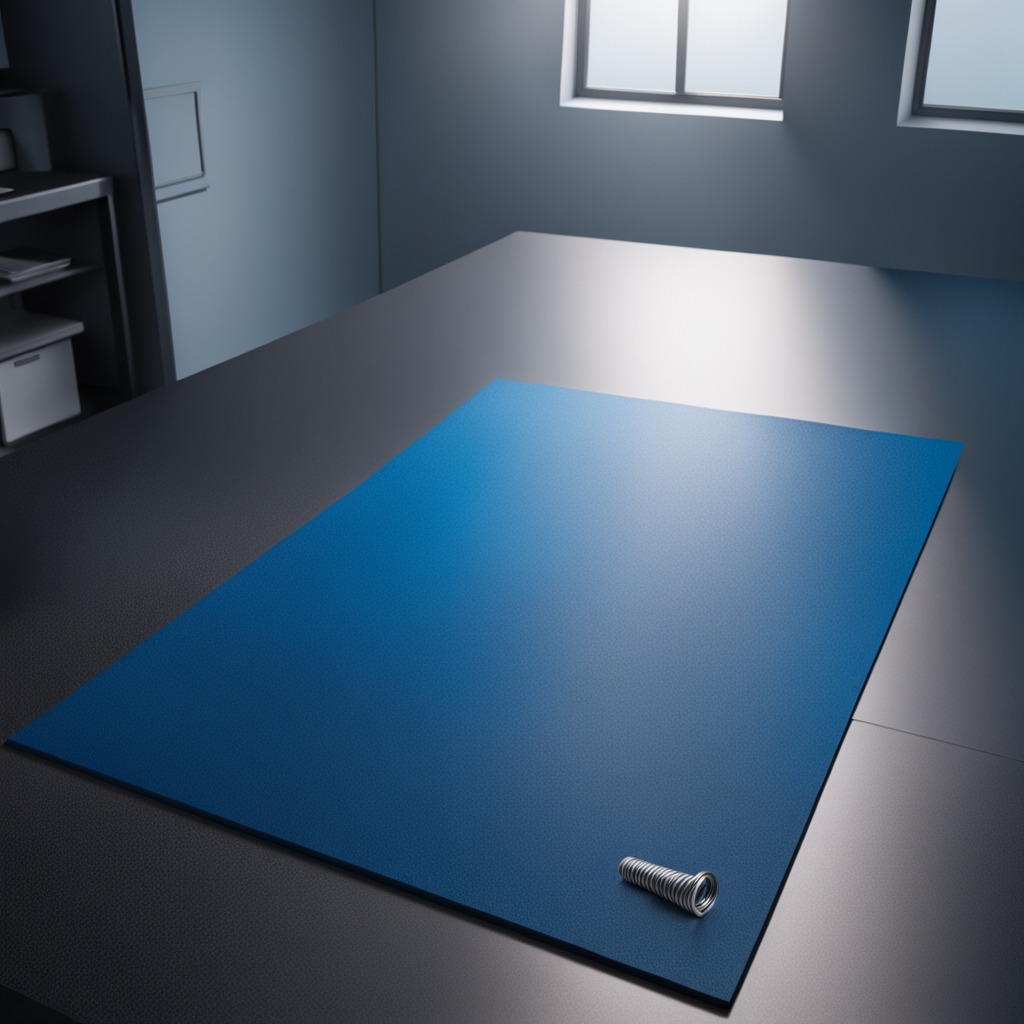
A coiled metal spring is lying on a clean granite tabletop covered with a blue rubber mat inside a workshop under bright overhead lighting crisp shadows high clarity worn but beneath the mat